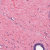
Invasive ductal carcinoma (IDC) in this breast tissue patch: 0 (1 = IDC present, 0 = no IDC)